Question: I have two tables given below :
'''
CREATE TABLE table1
(
id INT PRIMARY KEY,
parent1 INT,
parent2 INT,
RKey VARCHAR(max)
)
CREATE TABLE table2
(
id INT PRIMARY KEY,
RKey VARCHAR(max)
)
'''
Relationship between these two table is table1.parent2 = table2.id. Table1.parent1 is used to maintain recursive relationship and the table1.RKey is calculated as shown in this image:

but, There are some record with wrong RKey, see below is some sample data :
'''
insert into table1 (id,parent1,parent2,RKey)
values
--hierarchy 1
(5010,NULL,1004,'<PHONE>.5010'), --level 1
(5011,5010,1004,'<PHONE>.5010.5011'), --level 2
(5012,5010,1004,'<PHONE>.5010.5012'), --level 2
--hierarchy 2
(5020,NULL,1005,'<PHONE>.5020'), --level 1
(5021,5020,1005,'<PHONE>.5020.5021'), --level 2
(5022,5021,1005,'<PHONE>.5020.5021.5022'), --level 3
(5023,5021,1005,'<PHONE>.5020.5021.5023'), --level 3
--hierarchy 3
(5030,NULL,1004,'<PHONE>.5030'), --level 1
(5031,5030,1004,'<PHONE>.50301.5031'), --level 2
(5032,5030,1004,'<PHONE>.50301.5032'), --level 2
--hierarchy 4
(5040,NULL,1004,'<PHONE>.50401'), --level 1
(5041,5040,1004,'<PHONE>.50401.50411'), --level 2
(5042,5041,1004,'<PHONE>.50401.50411.5042'), --level 3
(5043,5041,1004,'<PHONE>.50401.50411.5043') --level 3
--parent2 will be same in a hierarchy.
insert into table2 (id,RKey)
values
(1004,'<PHONE>'),
(1005,'<PHONE>')
'''
RKey in hierarchy 1 and 2 are correct but if you see hierarchy 3 and 4, the RKey is wrong. now, I want to return such record with query/queries which have incorrect Rkey with an additional column showing correct Rkey. <URL> is an SQL Fiddle with sample data and what I have tried till now.
Expected Result :
'''
id WrongRKey CorrectRKry
---- ---- ----
5031 <PHONE>.50301.5031 <PHONE>.5030.5031
5032 <PHONE>.50301.5032 <PHONE>.5030.5032
5040 <PHONE>.50401 <PHONE>.5040
5041 <PHONE>.50401.50411 <PHONE>.5040.5041
5042 <PHONE>.50401.50411.5042 <PHONE>.5040.5041.5042
5043 <PHONE>.50401.50411.5043 <PHONE>.5040.5041.5043
'''
Thanks
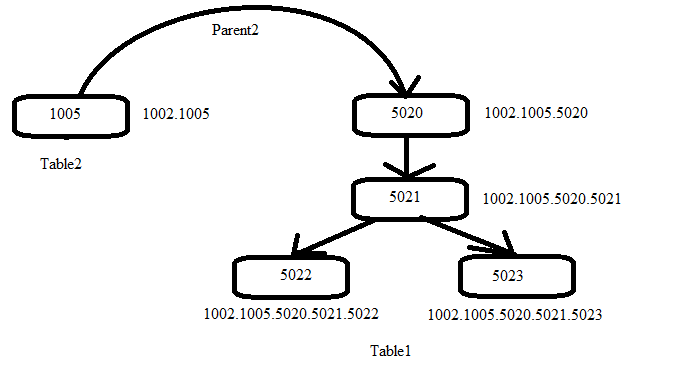
Answer: Your joins are incorrect.
Below a corrected sql statement with CTE, also I have included a statement, remember that CTE are only "one shot", <URL>
Here a <URL>
'''
with cte (Id, WrongRKey, CorrectRKey)
as
(
select
b.id
,b.RKey
,c.RKey + '.' +
case when a.parent1 is null then '' else cast(a.parent1 as varchar) + '.' end +
case when b.parent1 is null then '' else cast(b.parent1 as varchar) + '.' end +
case when b.id is null then '' else cast(b.id as varchar) end
from table1 a
right join table1 b
on a.id = b.parent1
inner join table2 c
on a.parent2 = c.id or b.parent2 = c.id
)
--update
-- tb1
--SET RKEY = ct.CorrectRKey
--from
-- table1 tb1
-- inner join cte ct
-- on tb1.id = ct.id
select *
from cte
where WrongRKey <> CorrectRKey
'''
Also my advice is to use a build-in data type called hierarchy id here the <URL> for this type data.